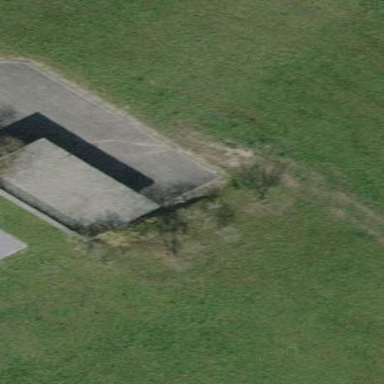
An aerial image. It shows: Service building.